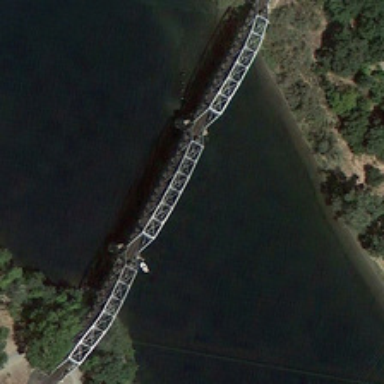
A bridge is over a river with many green trees in two sides .